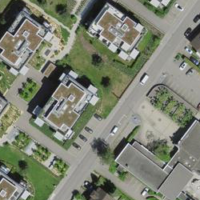
EUNIS habitat code: 55
Species observed at this site:
Clogmia albipunctatus
Episyrphus balteatus
Eupeodes corollae
Cheilosia caerulescens
Eupeodes luniger
Graphocephala fennahi
Chrysomela populi
Eristalis tenax
Calliphora vicina
Scaeva selenitica
Scaeva pyrastri
Conocephalus fuscus